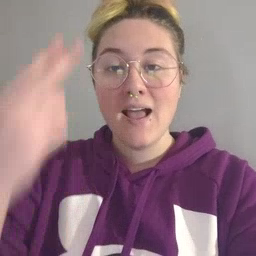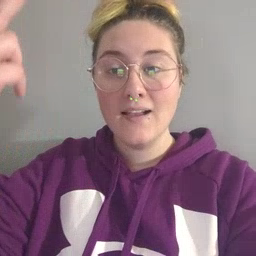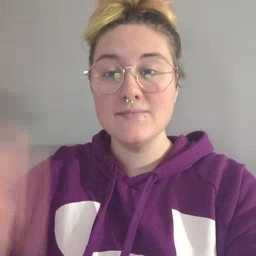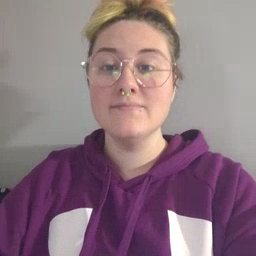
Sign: high